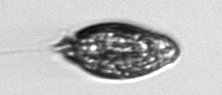
Label: Katodinium_or_Torodinium